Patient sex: M
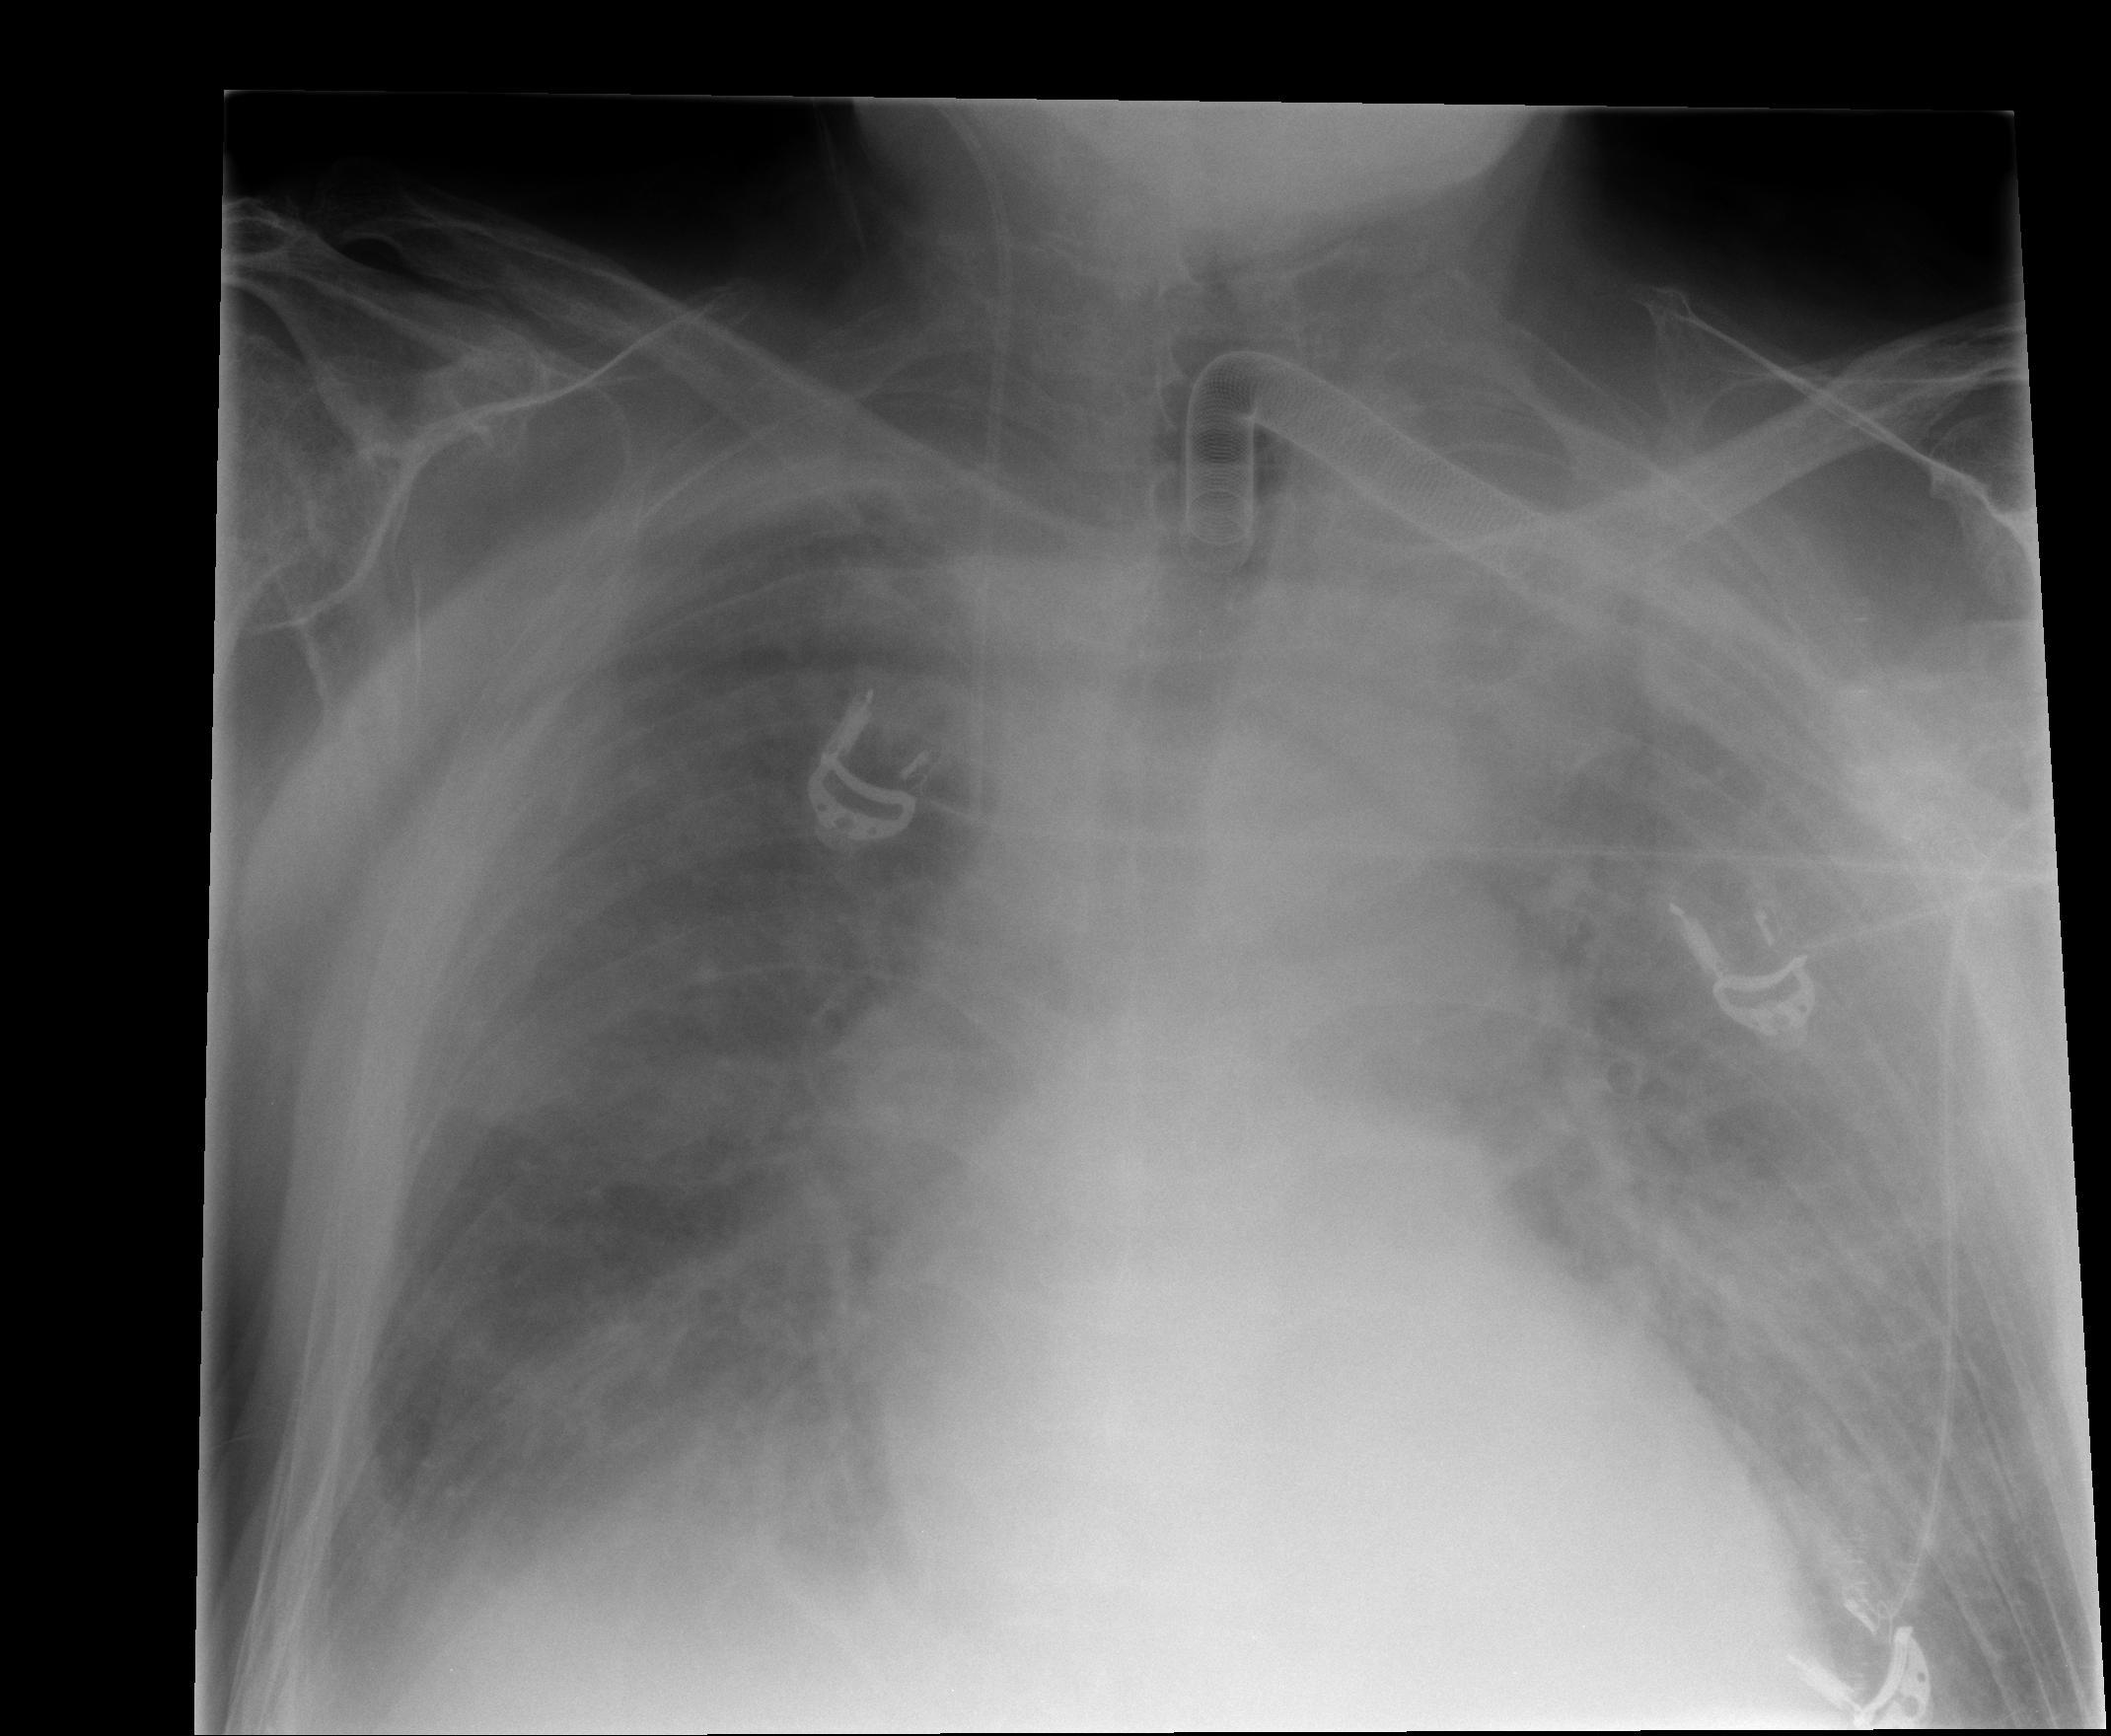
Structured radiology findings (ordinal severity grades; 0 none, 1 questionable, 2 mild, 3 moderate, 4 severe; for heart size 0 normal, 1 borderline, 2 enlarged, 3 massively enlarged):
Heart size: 2
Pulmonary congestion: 2
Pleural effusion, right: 0
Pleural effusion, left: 0
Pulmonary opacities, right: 2
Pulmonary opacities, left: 2
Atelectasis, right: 0
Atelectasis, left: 0